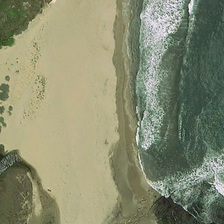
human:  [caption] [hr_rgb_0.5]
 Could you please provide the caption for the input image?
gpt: a piece of ocean is near yellow beach and many green plants .

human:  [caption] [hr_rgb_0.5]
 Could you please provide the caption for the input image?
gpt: a piece of ocean is near yellow beach and many green plants .

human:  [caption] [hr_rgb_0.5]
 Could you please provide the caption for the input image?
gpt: a piece of ocean is near yellow beach and many green plants .

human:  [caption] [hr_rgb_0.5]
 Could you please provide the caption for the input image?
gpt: a piece of ocean is near yellow beach and many green plants .

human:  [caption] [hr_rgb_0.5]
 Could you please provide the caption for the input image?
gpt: a piece of ocean is near yellow beach and many green plants .